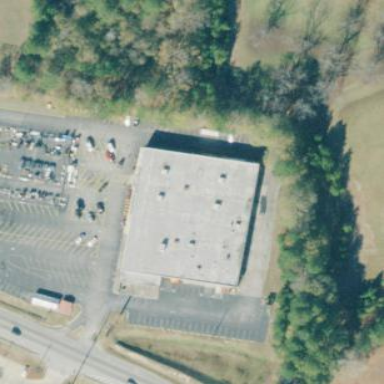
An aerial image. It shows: Country store housed inside building.